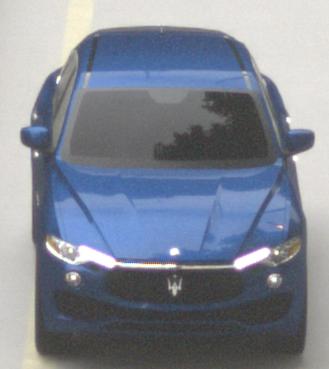
Make: Maserati
Model: Levante GT Hybrid
Detailed model: Levante
Model produced from: 2021/07
Model produced until: 2022/10
Doors: 4
Color: blue
Road condition: dry road
Daytime: morning or afternoon
Contrast: low contrast